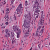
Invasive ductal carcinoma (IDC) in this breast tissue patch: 1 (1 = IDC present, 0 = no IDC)